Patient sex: M
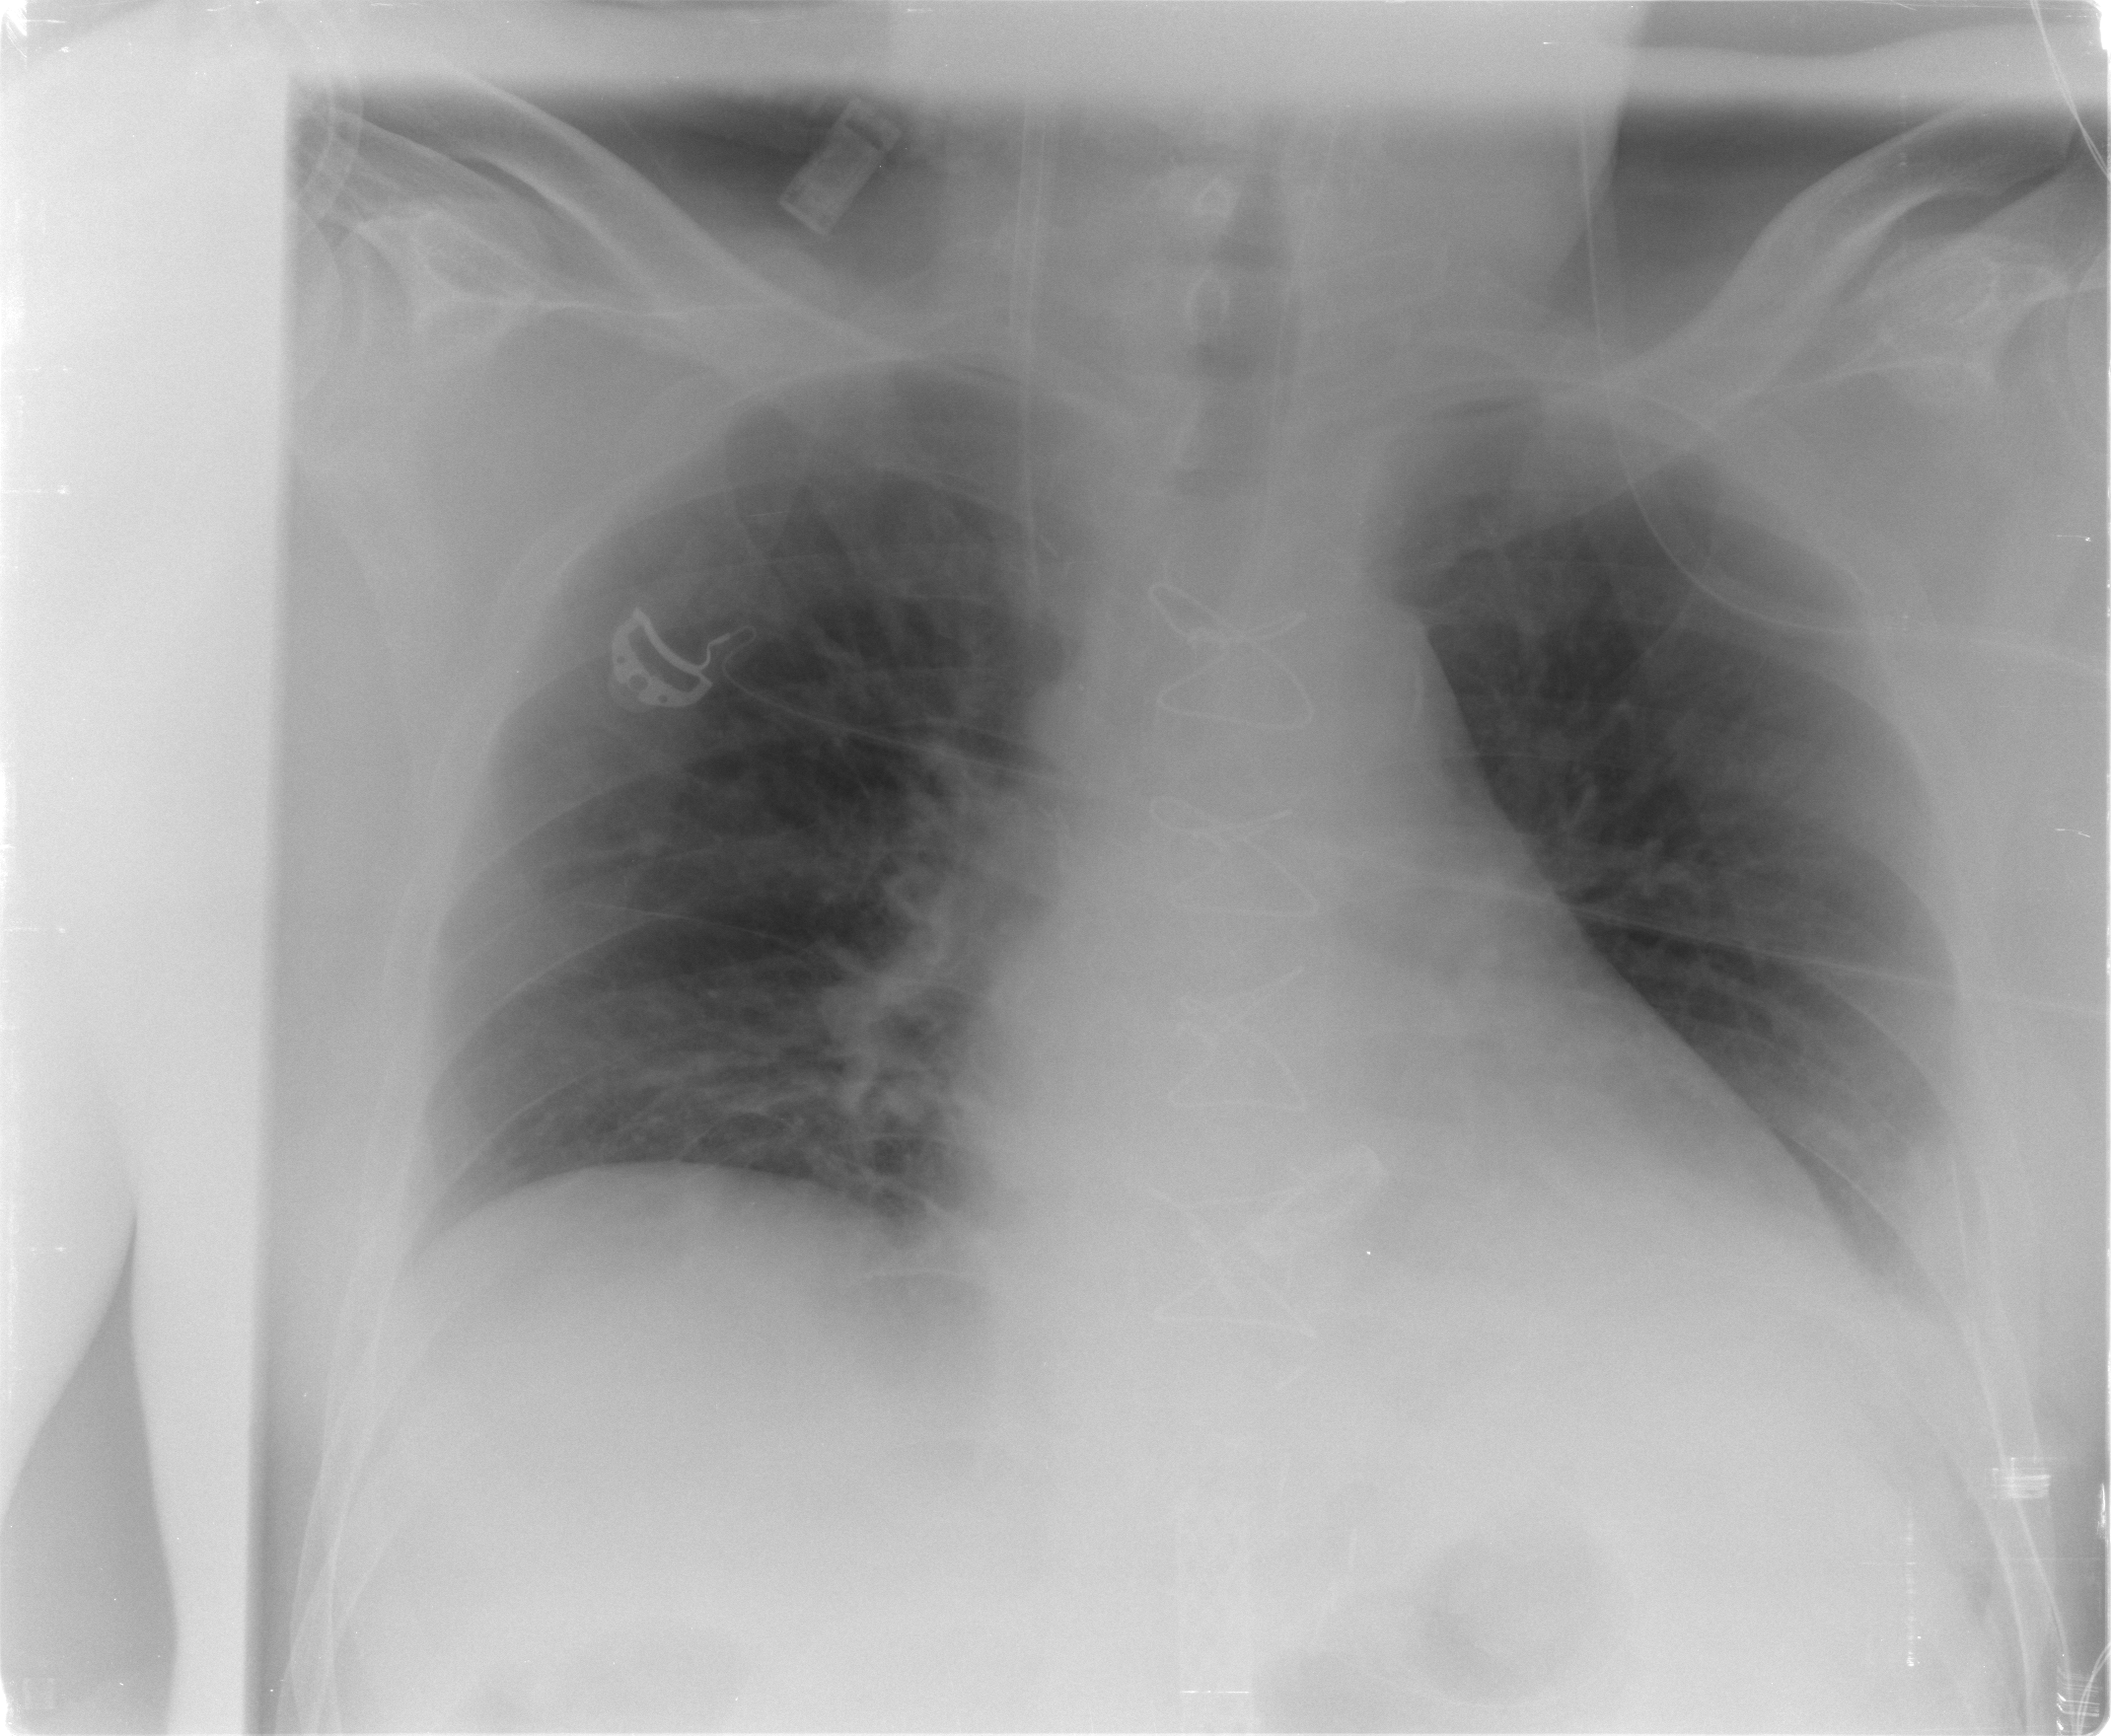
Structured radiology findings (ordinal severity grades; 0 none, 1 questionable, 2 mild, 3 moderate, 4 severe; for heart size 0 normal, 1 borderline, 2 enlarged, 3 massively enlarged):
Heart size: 0
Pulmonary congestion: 2
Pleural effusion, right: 0
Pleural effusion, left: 0
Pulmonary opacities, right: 0
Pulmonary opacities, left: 0
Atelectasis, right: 0
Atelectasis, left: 0